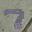
Label: 7